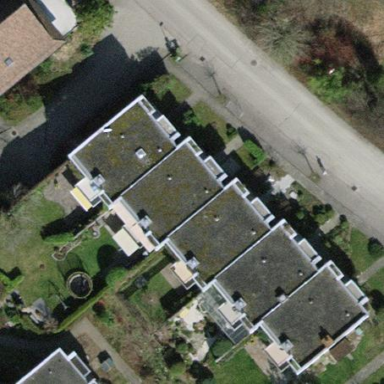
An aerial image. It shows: Terrace building.